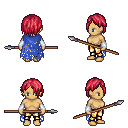
a pixel art fantasy rpg character, female body template, human, tanned skin, blue tattered cape, gold greaves, ruby red bangs hairstyle, white cloth bracers, spear, four views (front, back, left, right), 2x2 character sprite sheet, small pixel art, hard edges, no anti-aliasing